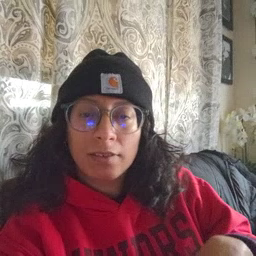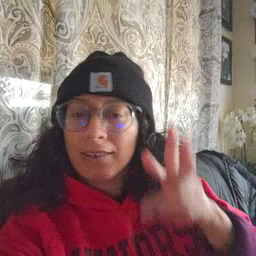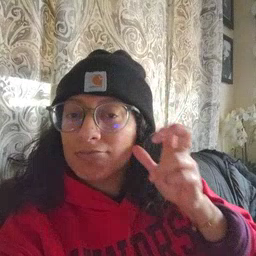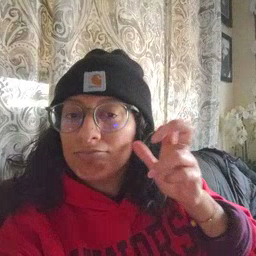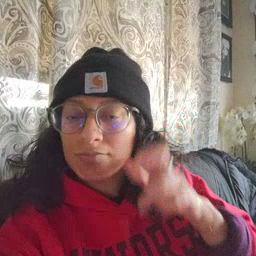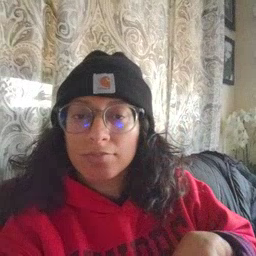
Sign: listen